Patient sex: F
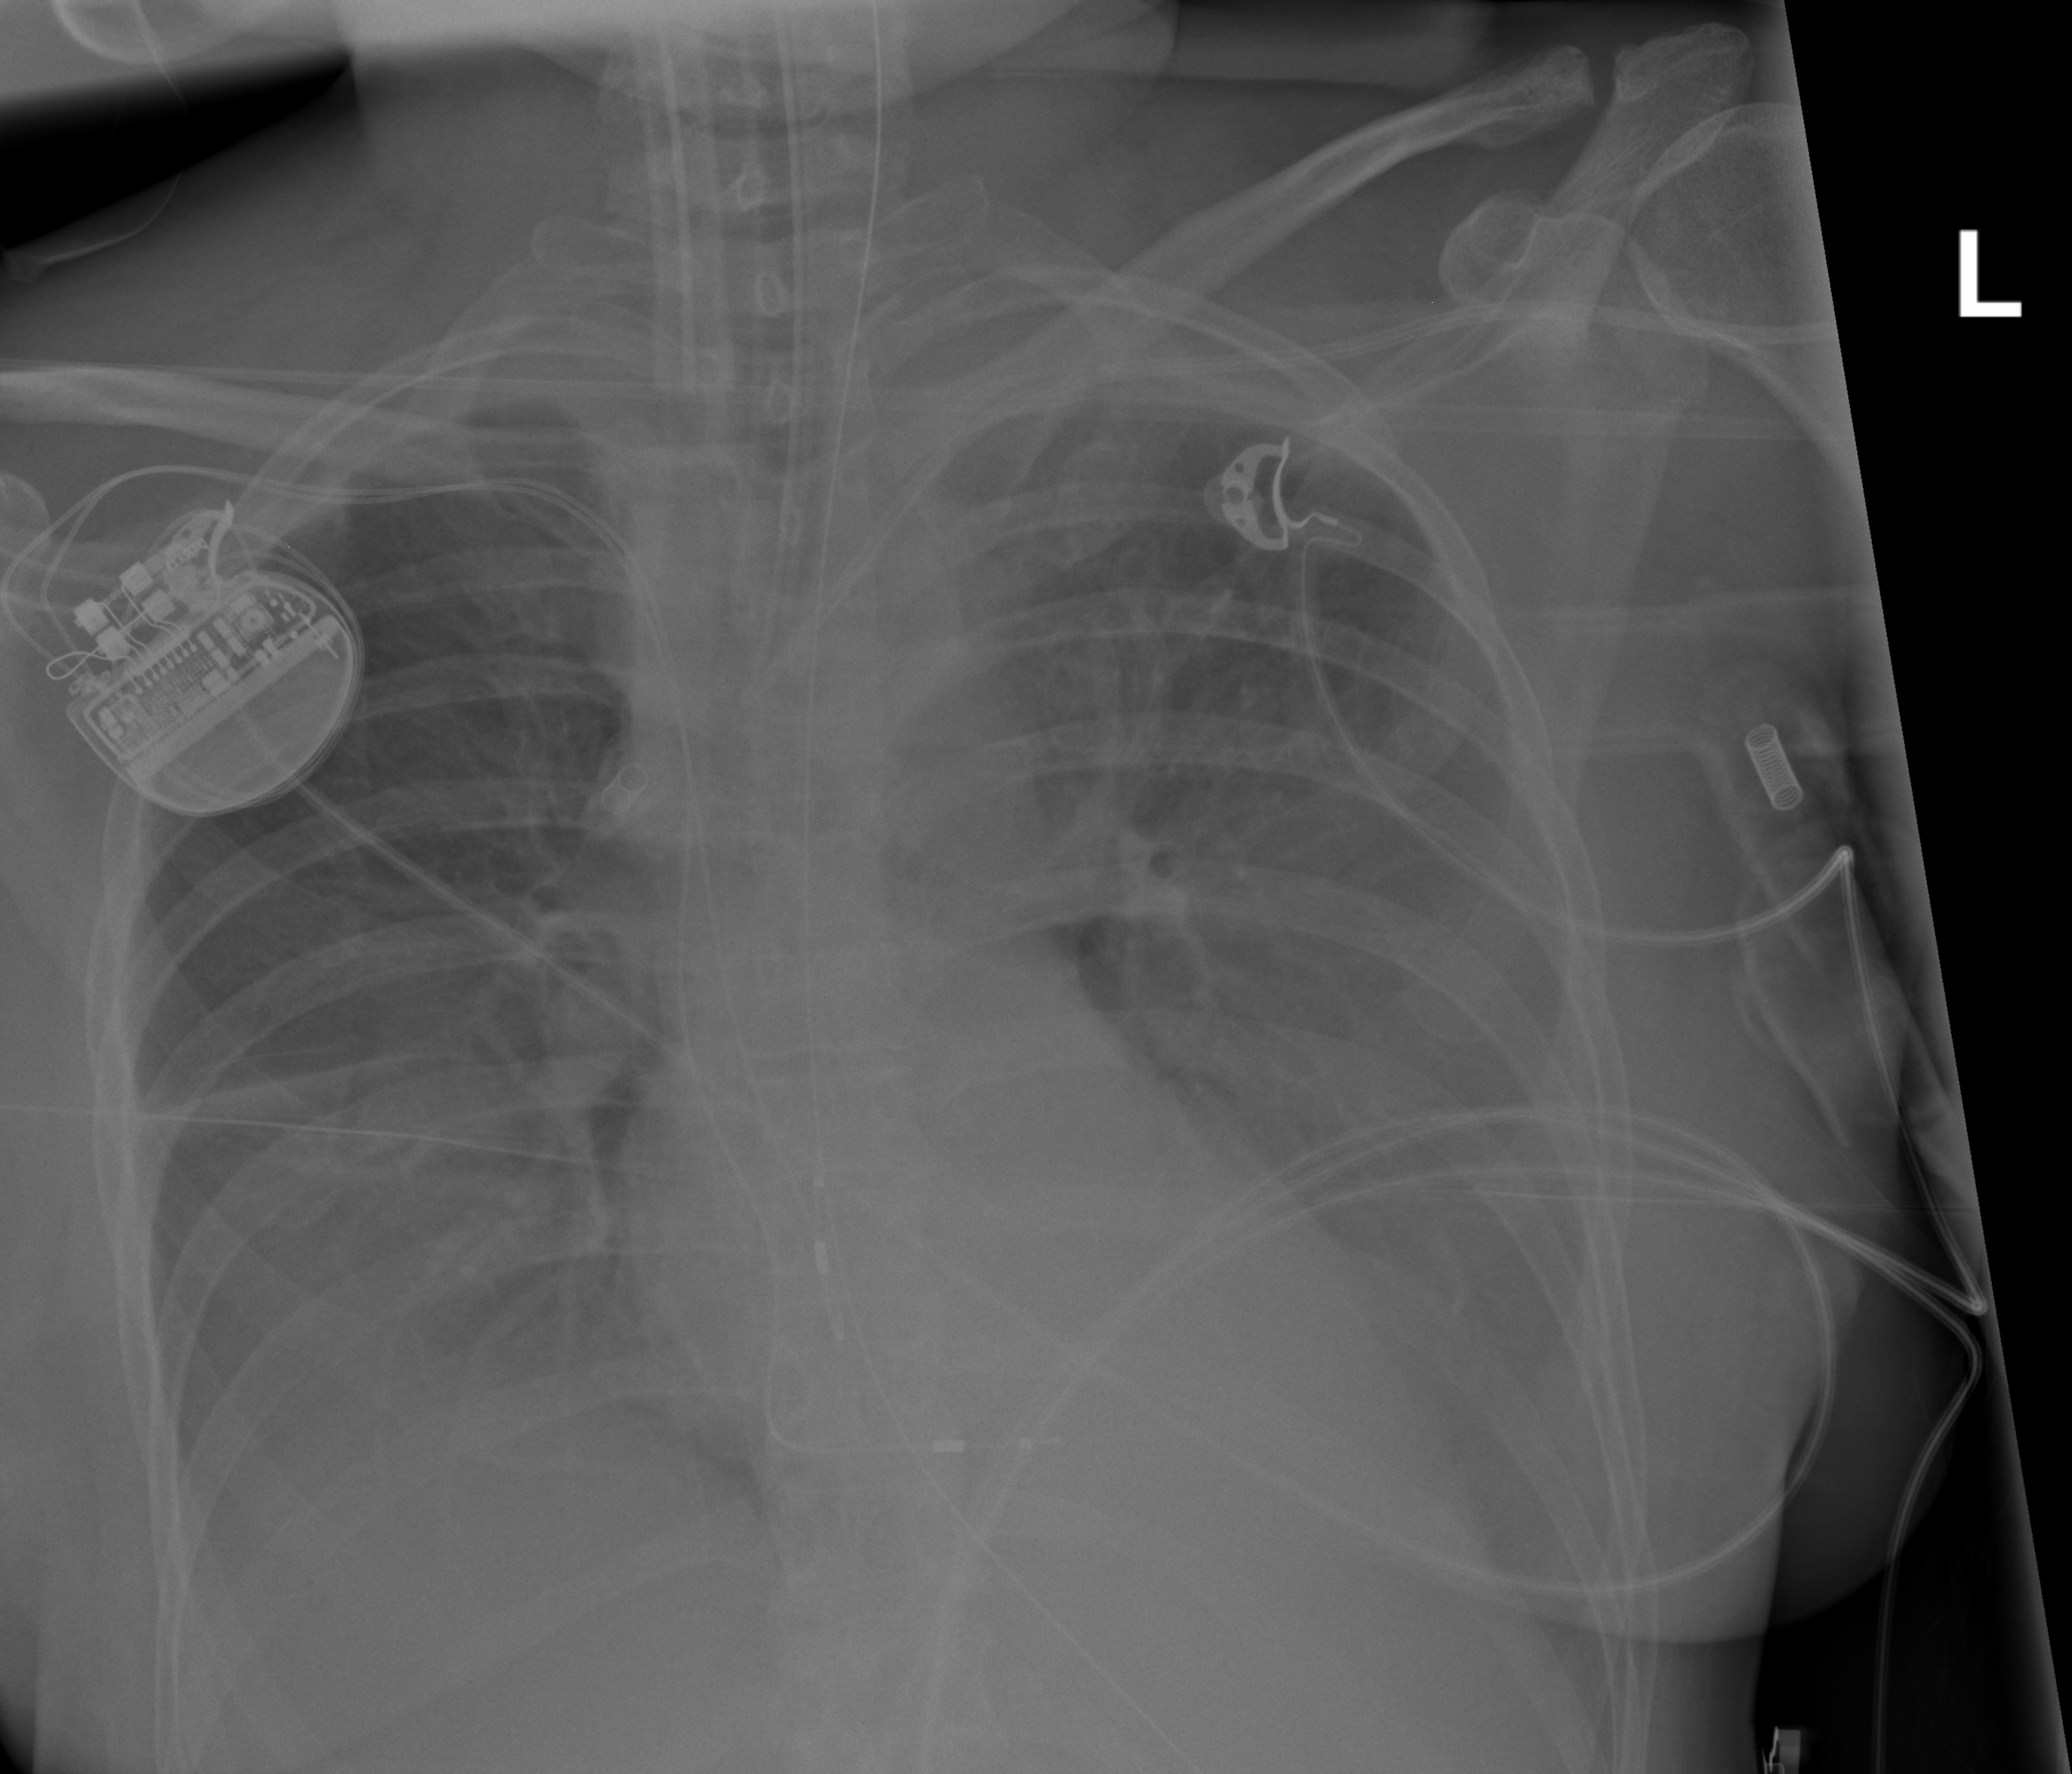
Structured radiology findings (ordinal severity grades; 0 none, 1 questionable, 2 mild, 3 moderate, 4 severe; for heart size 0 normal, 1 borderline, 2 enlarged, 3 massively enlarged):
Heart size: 0
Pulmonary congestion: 0
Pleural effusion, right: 3
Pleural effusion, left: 3
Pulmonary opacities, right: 0
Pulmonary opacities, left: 0
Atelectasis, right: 2
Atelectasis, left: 2